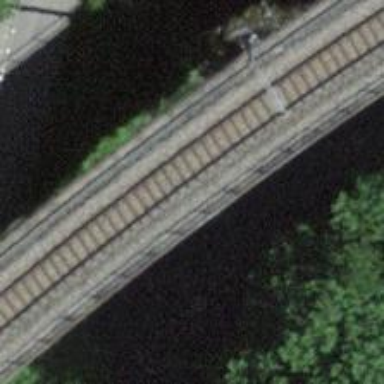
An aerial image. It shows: Bridge over electrified railway with contact line.